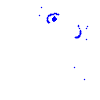
Particle: electron